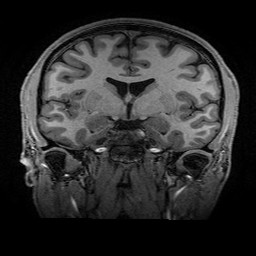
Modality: T1w
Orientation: sagittal
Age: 28
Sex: male
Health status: healthy
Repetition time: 2.53 s
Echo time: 0.0034 s